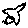
Label: bird